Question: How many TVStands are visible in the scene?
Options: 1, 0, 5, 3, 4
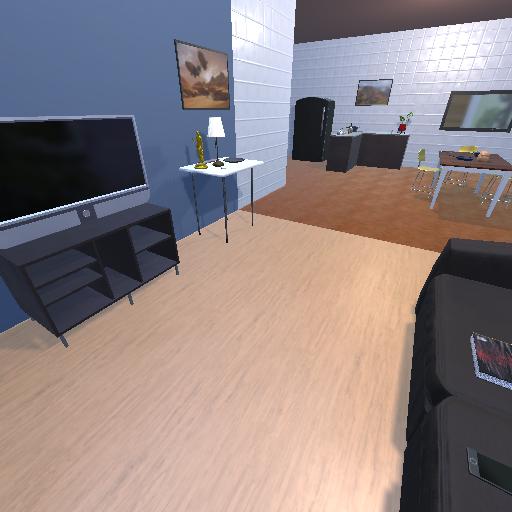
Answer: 1